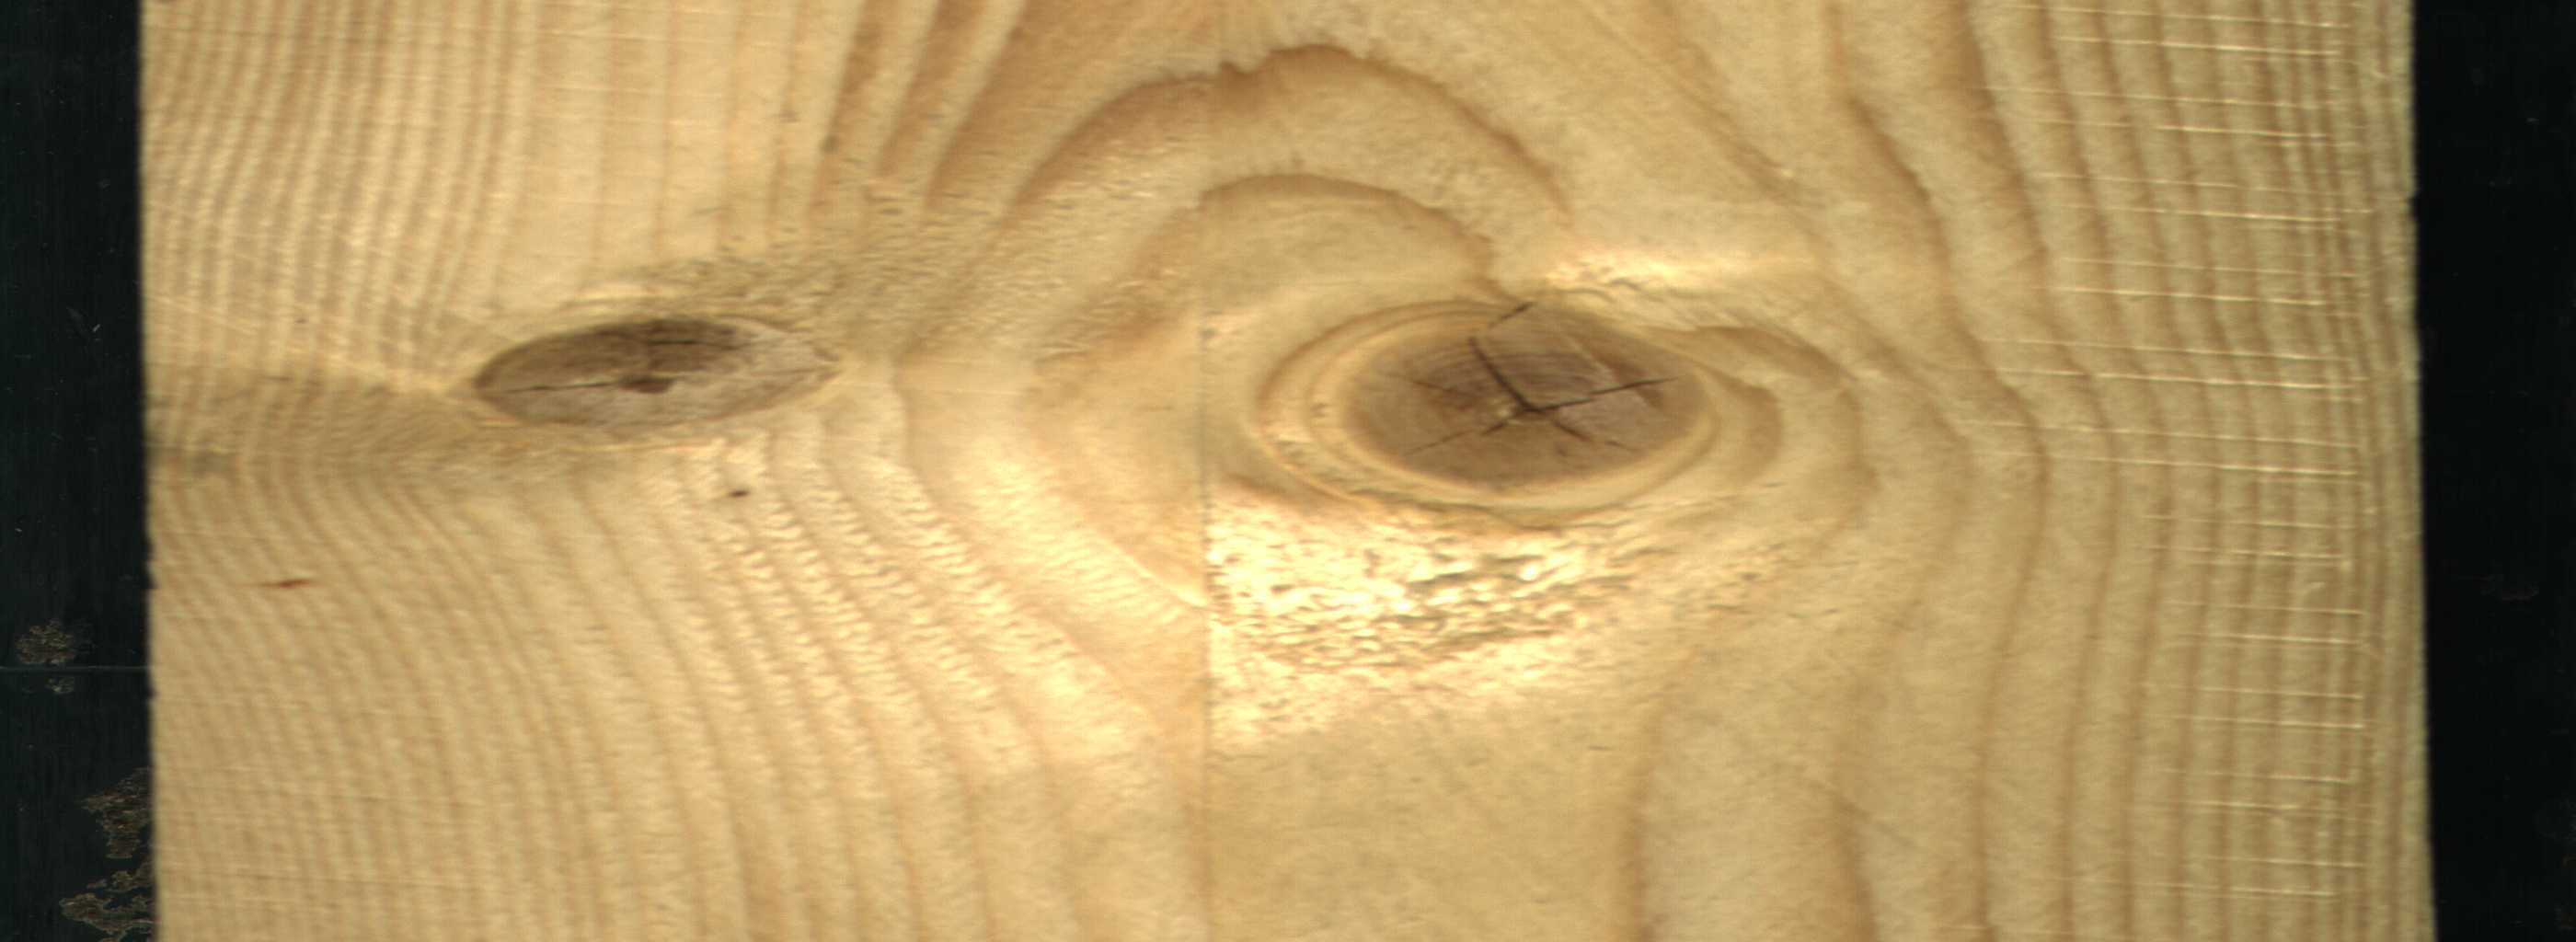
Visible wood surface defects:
knot_with_crack
Live_Knot
Live_Knot